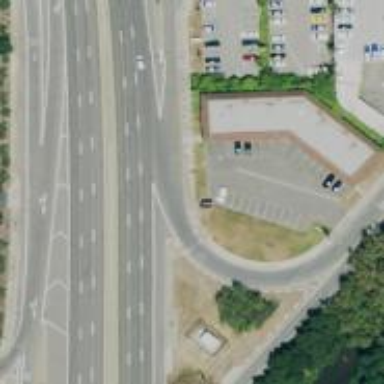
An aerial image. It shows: Solid stop line on the road.